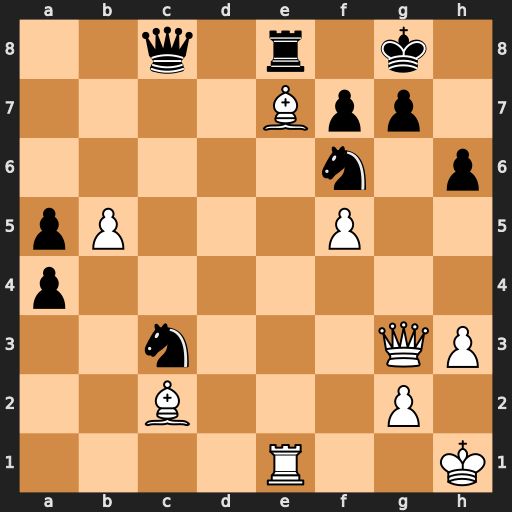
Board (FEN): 2q1r1k1/4Bpp1/5n1p/pP3P2/p7/2n3QP/2B3P1/4R2K
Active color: w
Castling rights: -
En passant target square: -
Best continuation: Bxf6 Rxe1+ Kh2